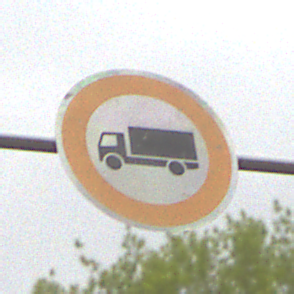
Verkehrszeichen: VerbotFuerKraftfahrzeugeUeberDreiKommaFuenfTonnen
Umgebung: Outdoor, Nature
Tageszeit: MorningAfternoon
Wetter: Overcast
Licht: Natural
Jahreszeit: NotSpecified
Kontrast: LowContrast